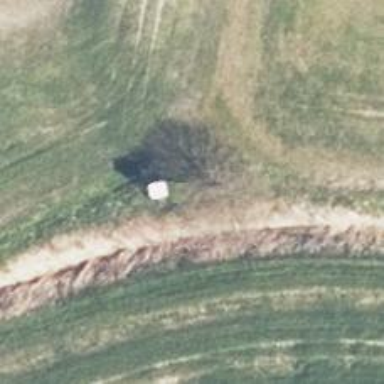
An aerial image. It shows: Hunting stand.